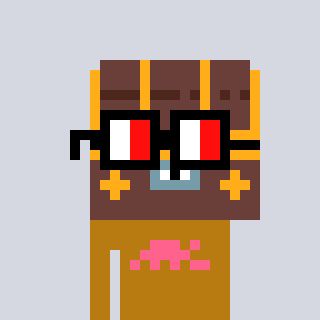
a pixel art character with square glasses with black frames and red eyes, a treasure chest-shaped head and a gold-colored body on a cool background